Chest X-ray. View position: PA
Patient age: 23
Patient sex: M
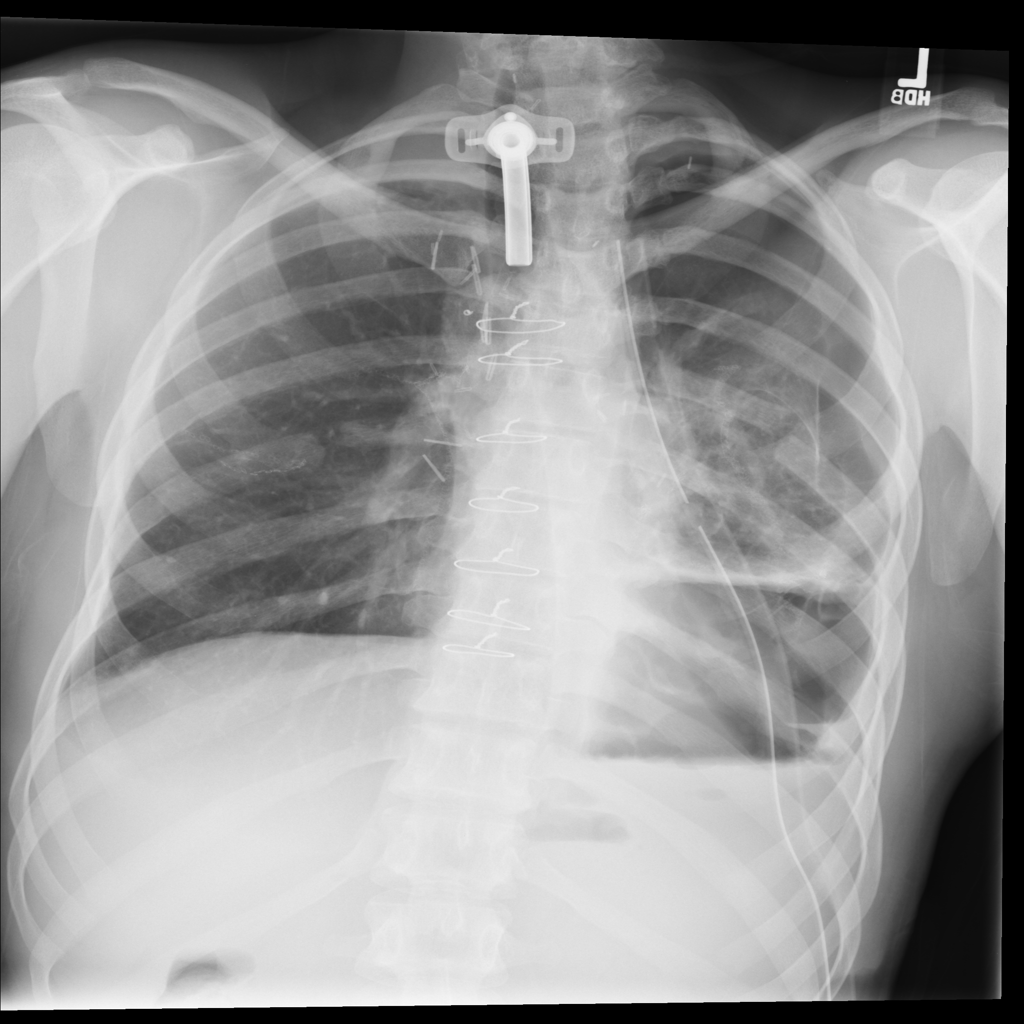
Finding: Pneumothorax